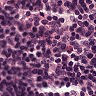
Metastatic tissue present: no